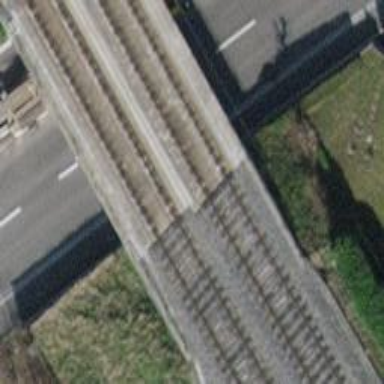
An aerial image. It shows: Bridge with electrified rail tracks and contact line.